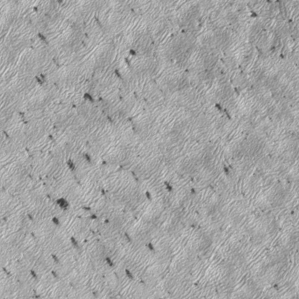
Label: frost